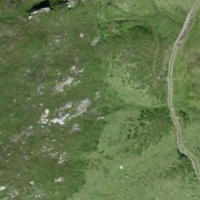
EUNIS habitat code: 23
Species observed at this site:
Eriophorum angustifolium